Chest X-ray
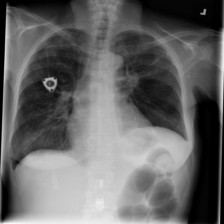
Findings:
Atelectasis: negative
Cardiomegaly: negative
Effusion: negative
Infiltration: negative
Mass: negative
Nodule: negative
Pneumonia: negative
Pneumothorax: negative
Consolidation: negative
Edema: negative
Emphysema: negative
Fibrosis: negative
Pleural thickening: negative
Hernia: negative